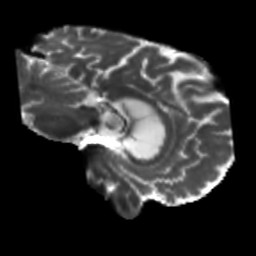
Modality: T2w
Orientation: sagittal
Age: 71
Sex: male
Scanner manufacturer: siemens
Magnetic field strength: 3 T
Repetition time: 5.47 s
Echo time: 0.0854 s